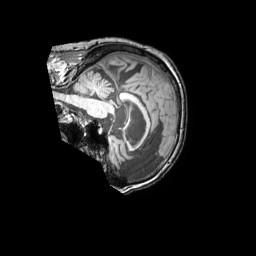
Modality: T1w
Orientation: sagittal
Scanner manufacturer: philips
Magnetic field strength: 3 T
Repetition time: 0.009887 s
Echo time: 0.004605 s